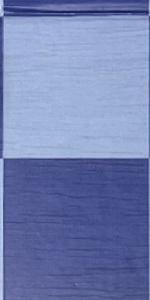
Label: Empty